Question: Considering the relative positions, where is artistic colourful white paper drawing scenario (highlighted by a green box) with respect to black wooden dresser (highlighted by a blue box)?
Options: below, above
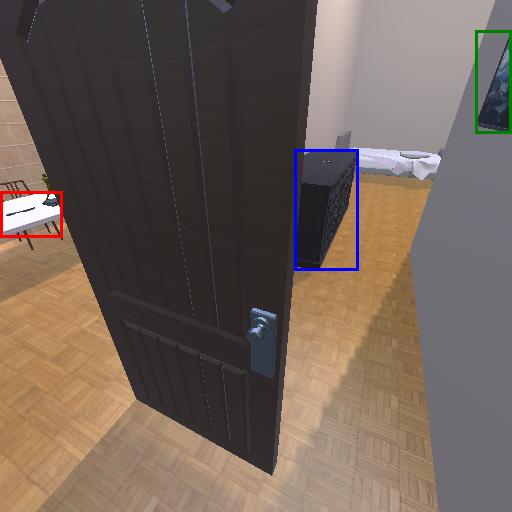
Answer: below